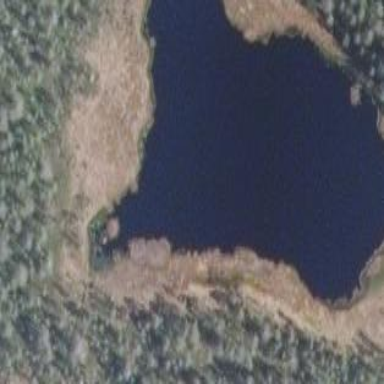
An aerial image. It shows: Lake with natural water.